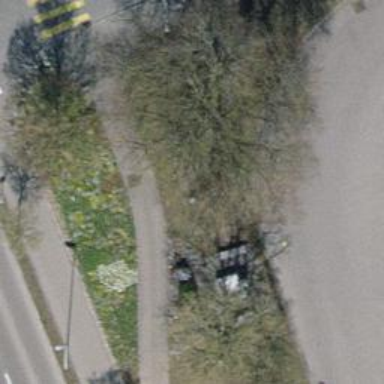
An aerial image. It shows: Brown bench in the vicinity.